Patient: sex M, age 57
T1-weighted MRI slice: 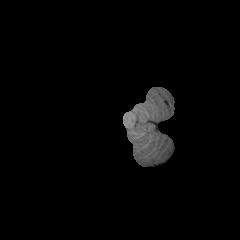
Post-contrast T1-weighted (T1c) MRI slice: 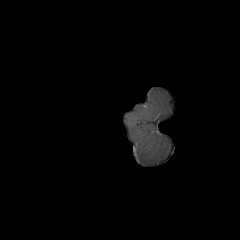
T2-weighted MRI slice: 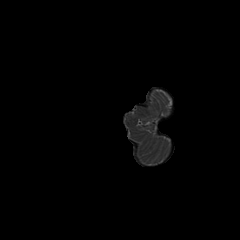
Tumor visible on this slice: no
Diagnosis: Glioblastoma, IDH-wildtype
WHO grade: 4